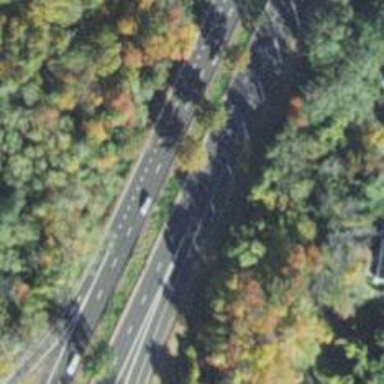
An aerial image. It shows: Asphalt motorway.